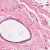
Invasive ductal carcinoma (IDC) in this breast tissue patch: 0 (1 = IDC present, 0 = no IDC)